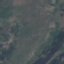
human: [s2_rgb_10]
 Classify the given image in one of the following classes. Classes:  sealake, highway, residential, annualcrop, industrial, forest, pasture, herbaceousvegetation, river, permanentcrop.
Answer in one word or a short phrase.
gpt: HerbaceousVegetation